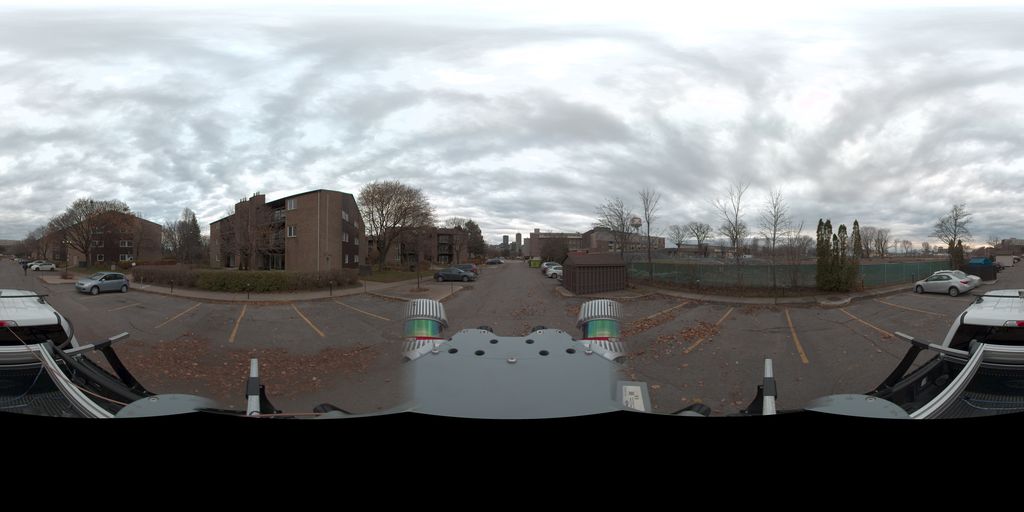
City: quebec_city